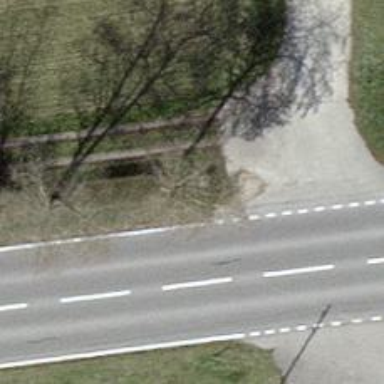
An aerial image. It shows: Hedge barrier.